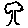
Label: tree